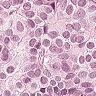
Metastatic tissue present: yes